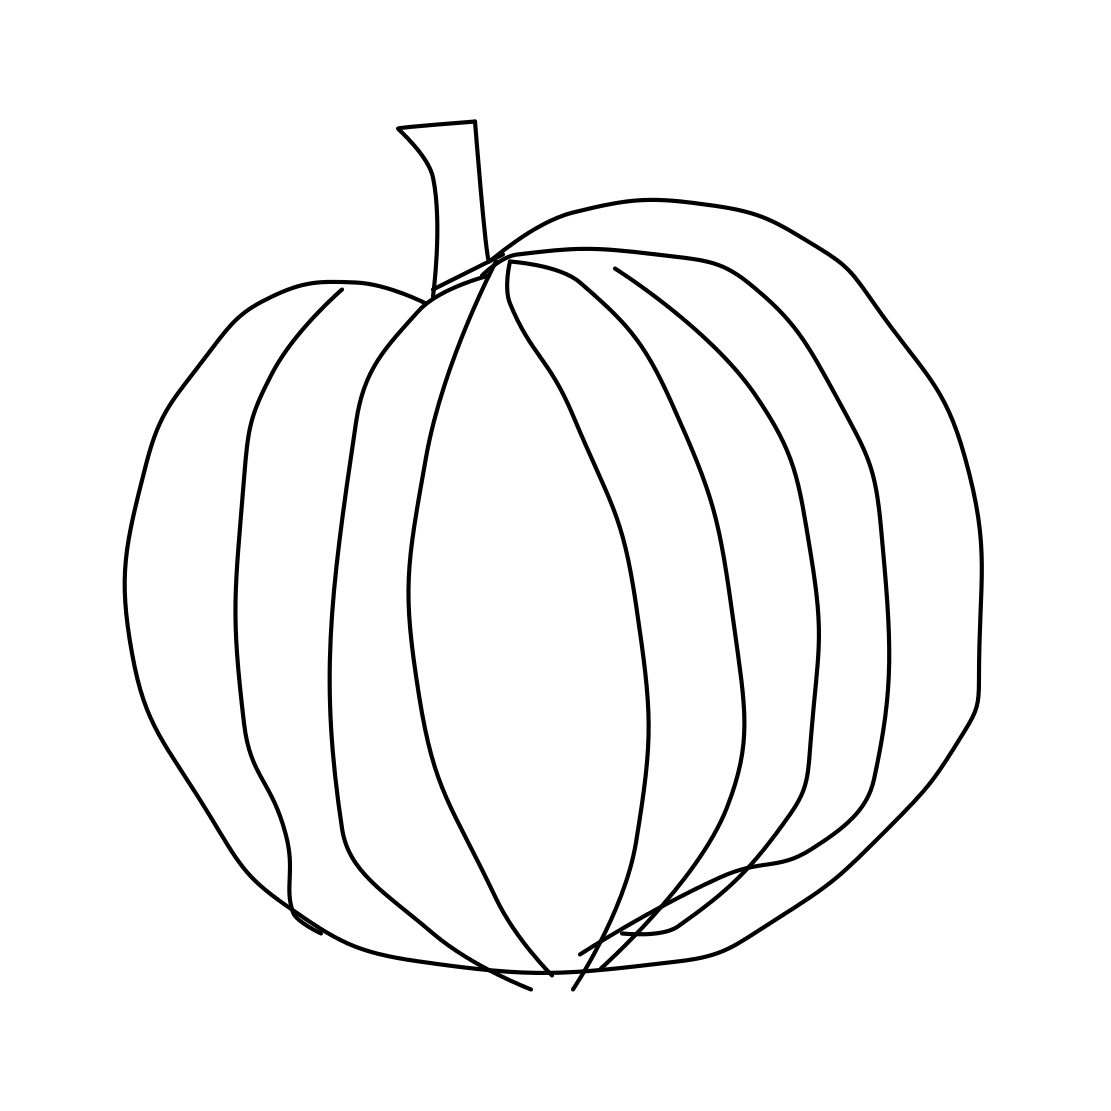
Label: pumpkin